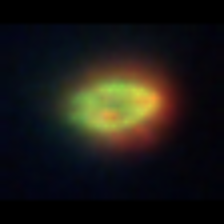
Taxon: NanoPlankton
Group: Other